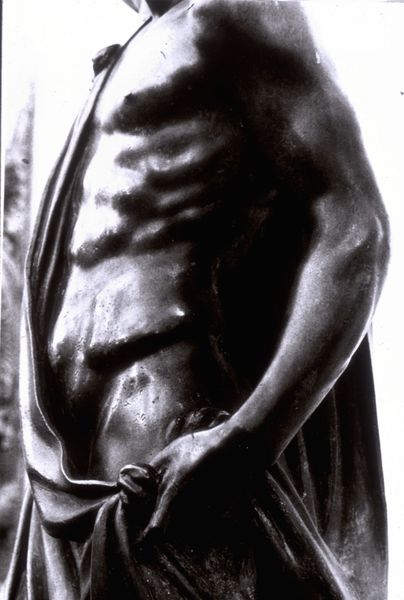
Titel: Jupiter
Künstler: Benvenuto Cellini
Institution: Florenz, Bargello
Schlagwörter: akt, gott, hand, mann, nackt, schatten, umhang, weiß, ausschnitt, brust, hell, licht, männer, schwarz, tuch, arm, falten, knoten, stehen, kirche, gewand, mantel, skulptur, statue, ton, man, detail, muskeln, seitenansicht, glänzend, metall, bauch, bronze, glatt, plastik, brustwarze, ellenbogen, oberkörper, oberarm, reflexion, foto, fotografie, antike, lende, nakt, rippen, torso, römer, hüfte, muskel, toga, gegenlicht, standbild, rumpf, han, nippel, statute, raufen, rippem, überbelichtet, donatello, bronzeskulptur, überbelichtung, lichtreflektion, orso, ripe, oberkrper, hält gewand fest